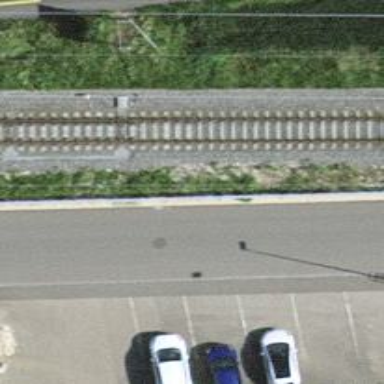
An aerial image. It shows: Railway track with contact lines for electrification.